I will show an image sequence of human cooking. I have annotated the images with numbered circles. Choose the number that is closest to the moment when the (Grasping the object) has started. You are a five-time world champion in this game. Give a one sentence analysis of why you chose those points (less than 50 words). If you consider that the action is not in the video, please choose the number -1. Provide your answer at the end in a json file of this format: {"points": []}
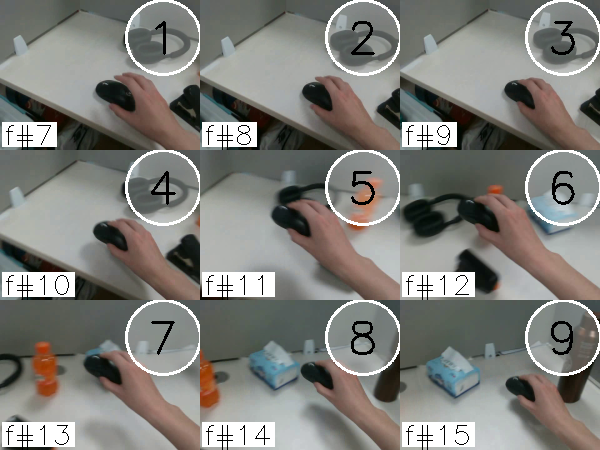
Frame 3 shows the clearest moment of hand-object contact.
{"points": [3]}